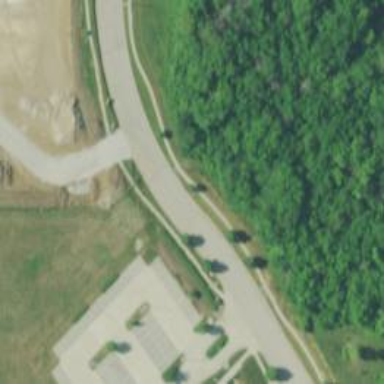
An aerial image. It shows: Footway along the road.